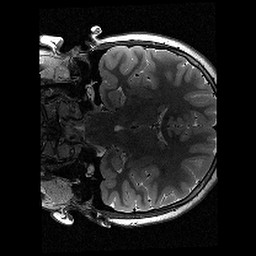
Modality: T2w
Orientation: coronal
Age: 11
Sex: female
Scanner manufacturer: siemens
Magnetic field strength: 3 T
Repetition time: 9.23 s
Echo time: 0.067 s